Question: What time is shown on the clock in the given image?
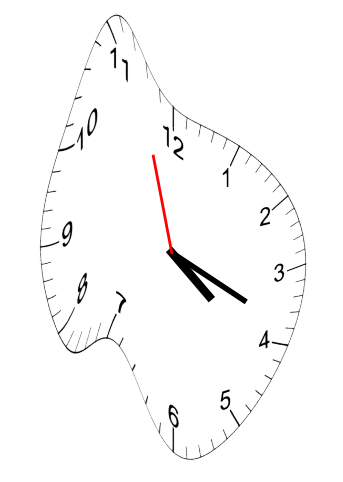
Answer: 04:18:57